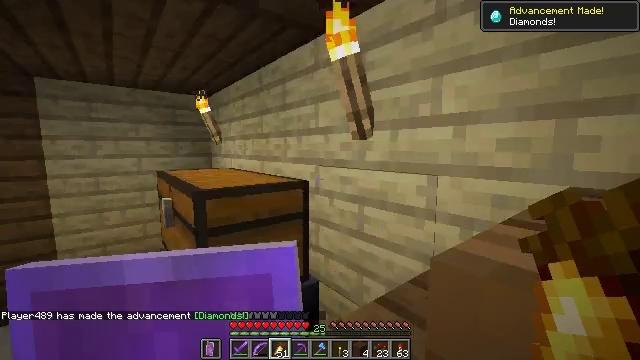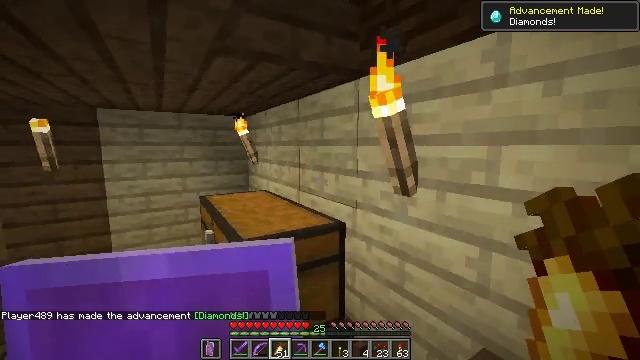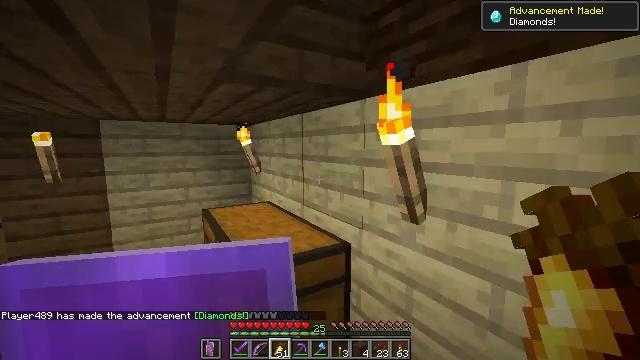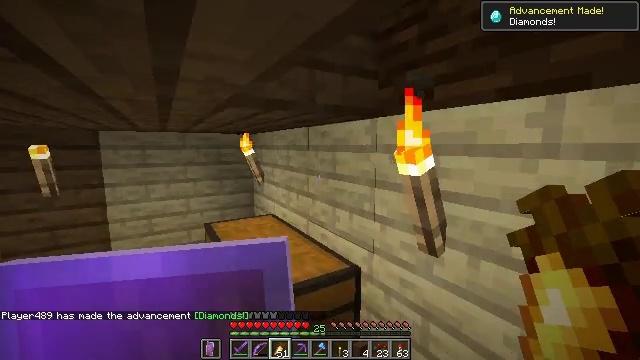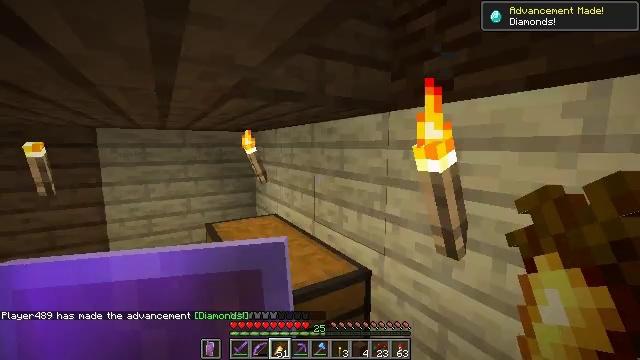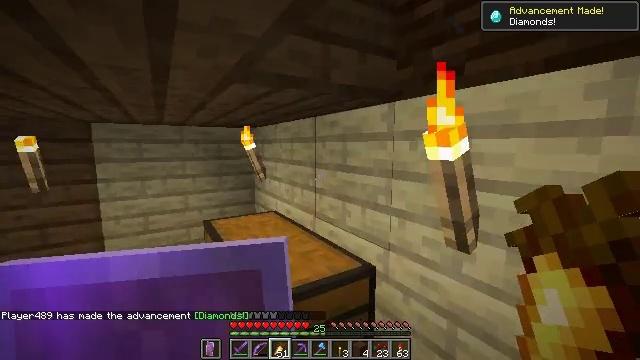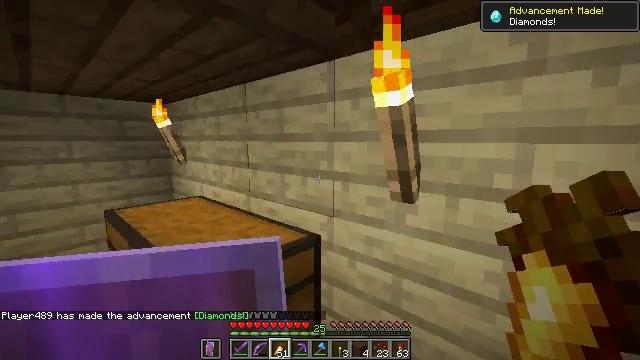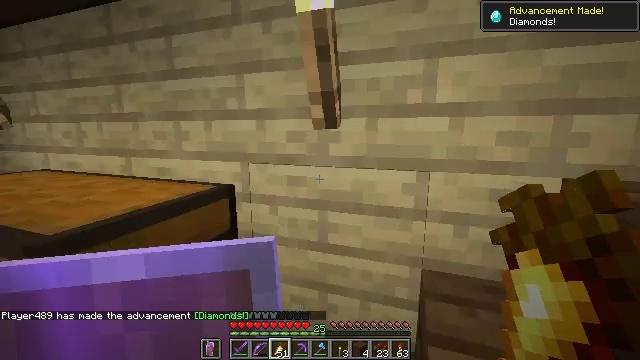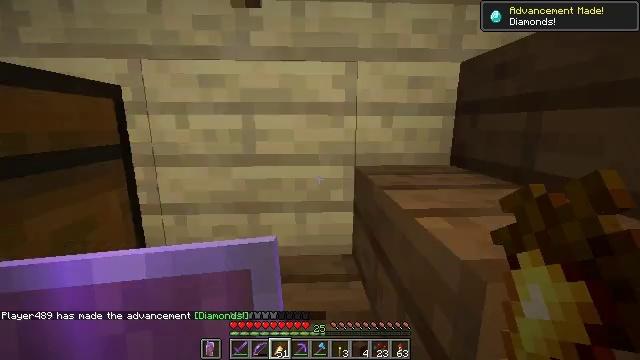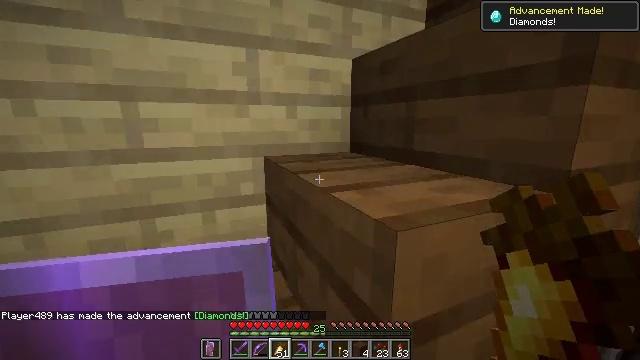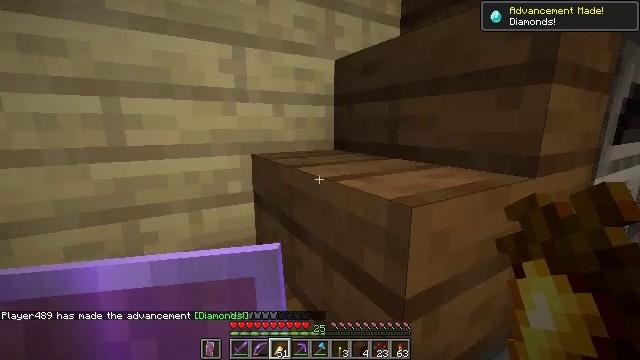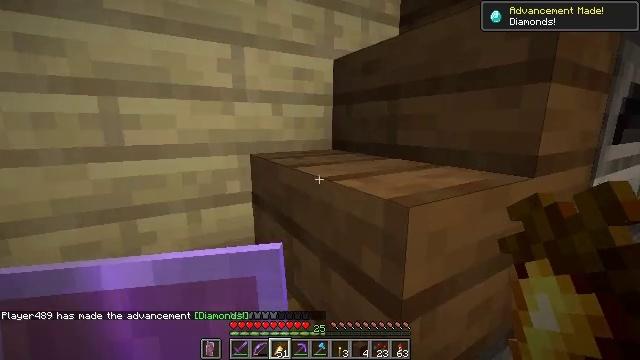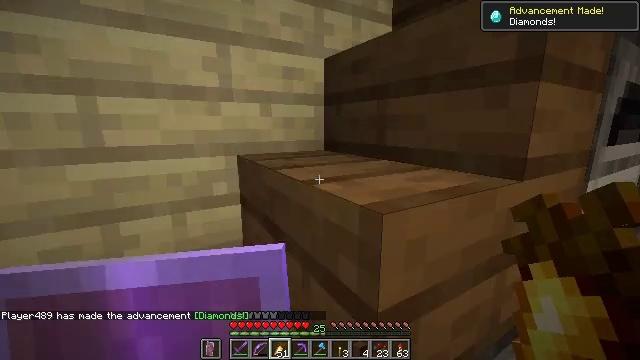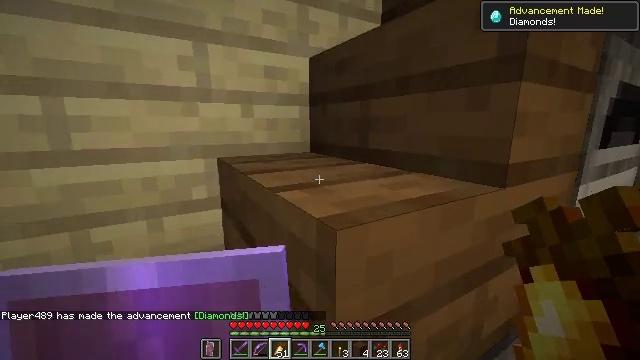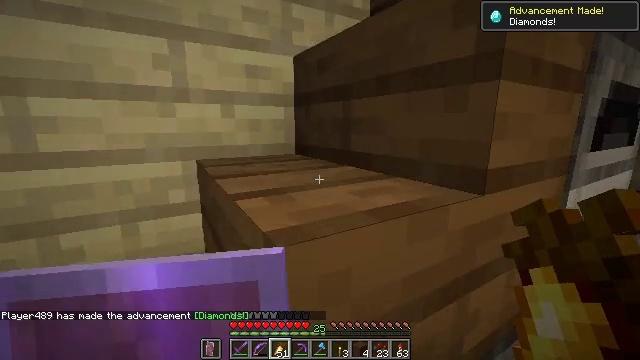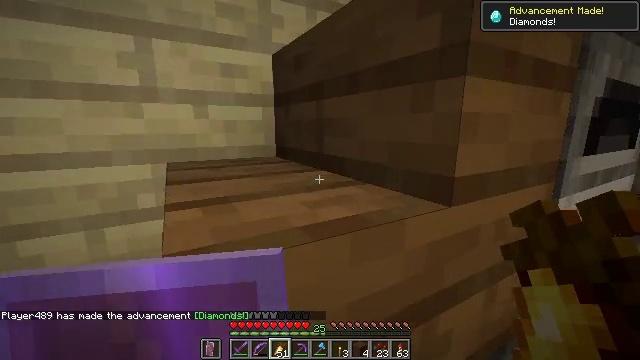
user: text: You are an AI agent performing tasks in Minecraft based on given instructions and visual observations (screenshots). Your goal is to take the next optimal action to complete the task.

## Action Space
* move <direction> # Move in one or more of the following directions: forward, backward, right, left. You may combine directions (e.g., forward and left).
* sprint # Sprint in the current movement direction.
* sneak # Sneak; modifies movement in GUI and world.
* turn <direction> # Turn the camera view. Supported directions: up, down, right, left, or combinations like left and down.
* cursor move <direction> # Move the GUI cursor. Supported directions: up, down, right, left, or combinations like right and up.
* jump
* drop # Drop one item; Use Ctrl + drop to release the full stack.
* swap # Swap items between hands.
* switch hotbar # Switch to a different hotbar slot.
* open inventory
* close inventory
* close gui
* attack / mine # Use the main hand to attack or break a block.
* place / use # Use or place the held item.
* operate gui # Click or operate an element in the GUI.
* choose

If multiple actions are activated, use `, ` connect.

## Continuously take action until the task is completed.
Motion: motion action
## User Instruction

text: Use crafting table to create brown concrete powder.
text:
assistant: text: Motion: move forward, sprint, turn left, jump
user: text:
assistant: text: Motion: move forward, sprint, jump
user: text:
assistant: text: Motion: move forward, sprint, jump
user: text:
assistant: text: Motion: move forward, sprint, jump
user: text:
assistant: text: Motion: move forward, sprint, jump
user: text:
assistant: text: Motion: move forward, sprint, turn right and down
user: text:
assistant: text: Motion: move forward, sprint, turn right and down
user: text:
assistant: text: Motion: move forward, sprint, turn right and down
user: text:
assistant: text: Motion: move forward, sprint, turn right
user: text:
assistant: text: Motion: move forward, sprint, turn right
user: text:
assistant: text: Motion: move forward, sprint
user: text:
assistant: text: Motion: move forward, sprint
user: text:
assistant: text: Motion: move forward, sprint
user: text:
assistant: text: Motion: move forward, sprint
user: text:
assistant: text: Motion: move forward, sprint
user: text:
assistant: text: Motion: move forward, sprint, turn left
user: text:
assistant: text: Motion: move forward, sprint, turn left and up
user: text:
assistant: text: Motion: move forward, sprint, turn left and up
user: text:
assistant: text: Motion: move forward, sprint, turn left
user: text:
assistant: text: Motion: move forward, sprint, turn left and down
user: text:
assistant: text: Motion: move forward, sprint, turn left
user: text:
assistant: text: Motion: move forward, sprint
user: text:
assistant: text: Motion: move forward, sprint, jump
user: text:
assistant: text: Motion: move forward, sprint, turn right, jump
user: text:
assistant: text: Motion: move forward, sprint, turn right and down, jump
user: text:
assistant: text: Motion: move forward, sprint, turn right and down, jump
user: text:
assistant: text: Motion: move forward, sprint, turn right, jump
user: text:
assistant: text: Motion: move forward, sprint, jump
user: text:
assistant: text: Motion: move forward, sprint, jump
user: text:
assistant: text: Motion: move forward, sprint